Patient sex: M
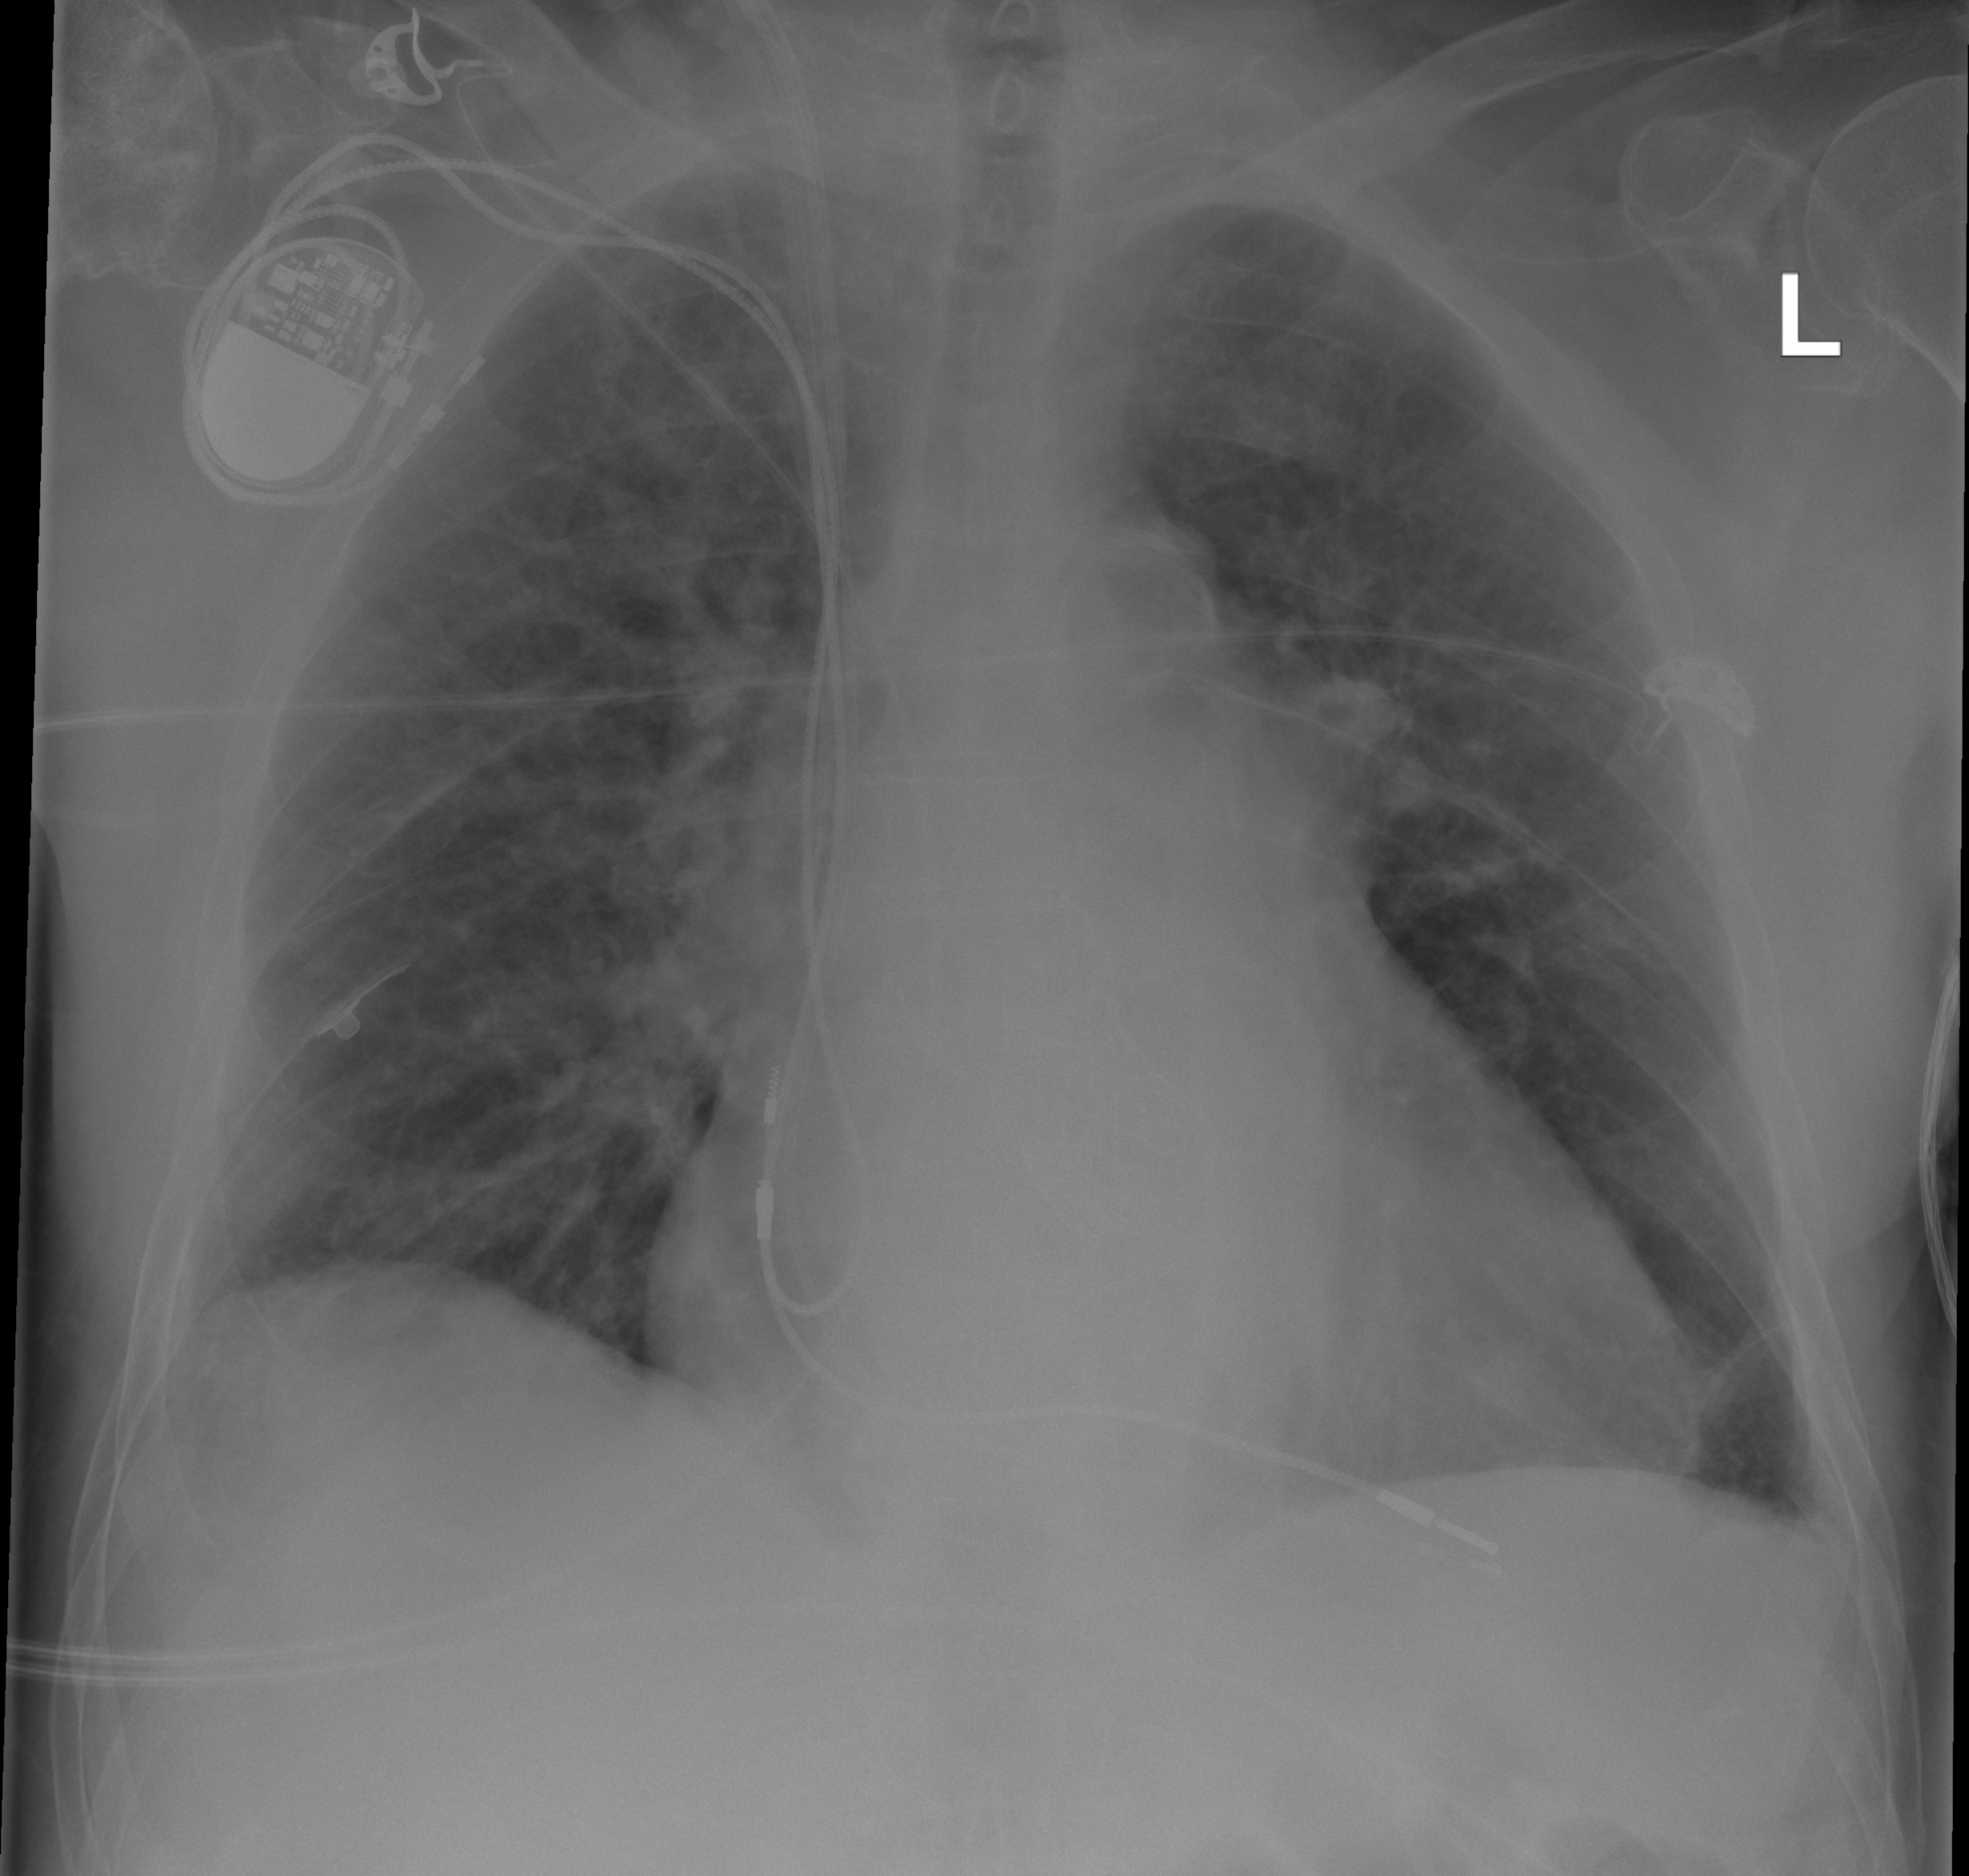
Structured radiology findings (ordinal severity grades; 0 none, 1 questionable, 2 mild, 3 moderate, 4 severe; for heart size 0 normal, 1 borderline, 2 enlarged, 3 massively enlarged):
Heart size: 2
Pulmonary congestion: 2
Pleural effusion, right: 0
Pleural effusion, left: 0
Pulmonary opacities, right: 0
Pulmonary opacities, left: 0
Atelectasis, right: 0
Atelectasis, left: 0